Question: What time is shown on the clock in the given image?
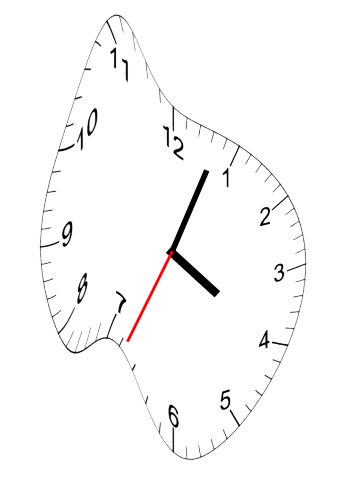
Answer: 04:03:34